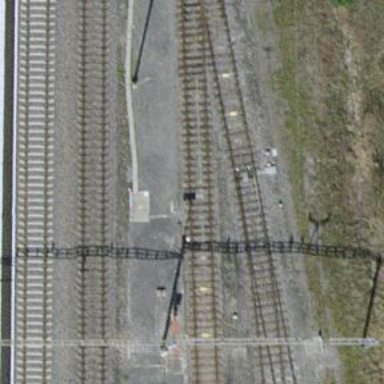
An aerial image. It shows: Rail siding with electrified tracks using contact line.